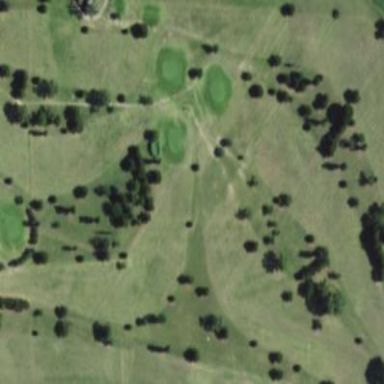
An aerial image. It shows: Leisure land designated as 9-hole golf course.